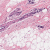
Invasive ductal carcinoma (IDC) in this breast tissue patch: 0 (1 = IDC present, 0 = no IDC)